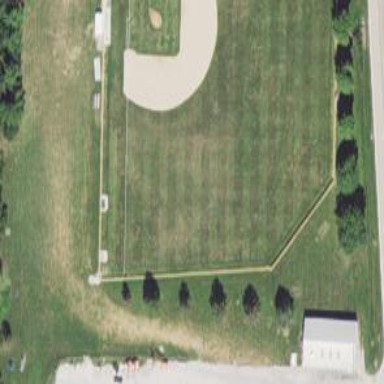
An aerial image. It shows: Baseball pitch for leisure land activities.